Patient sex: M
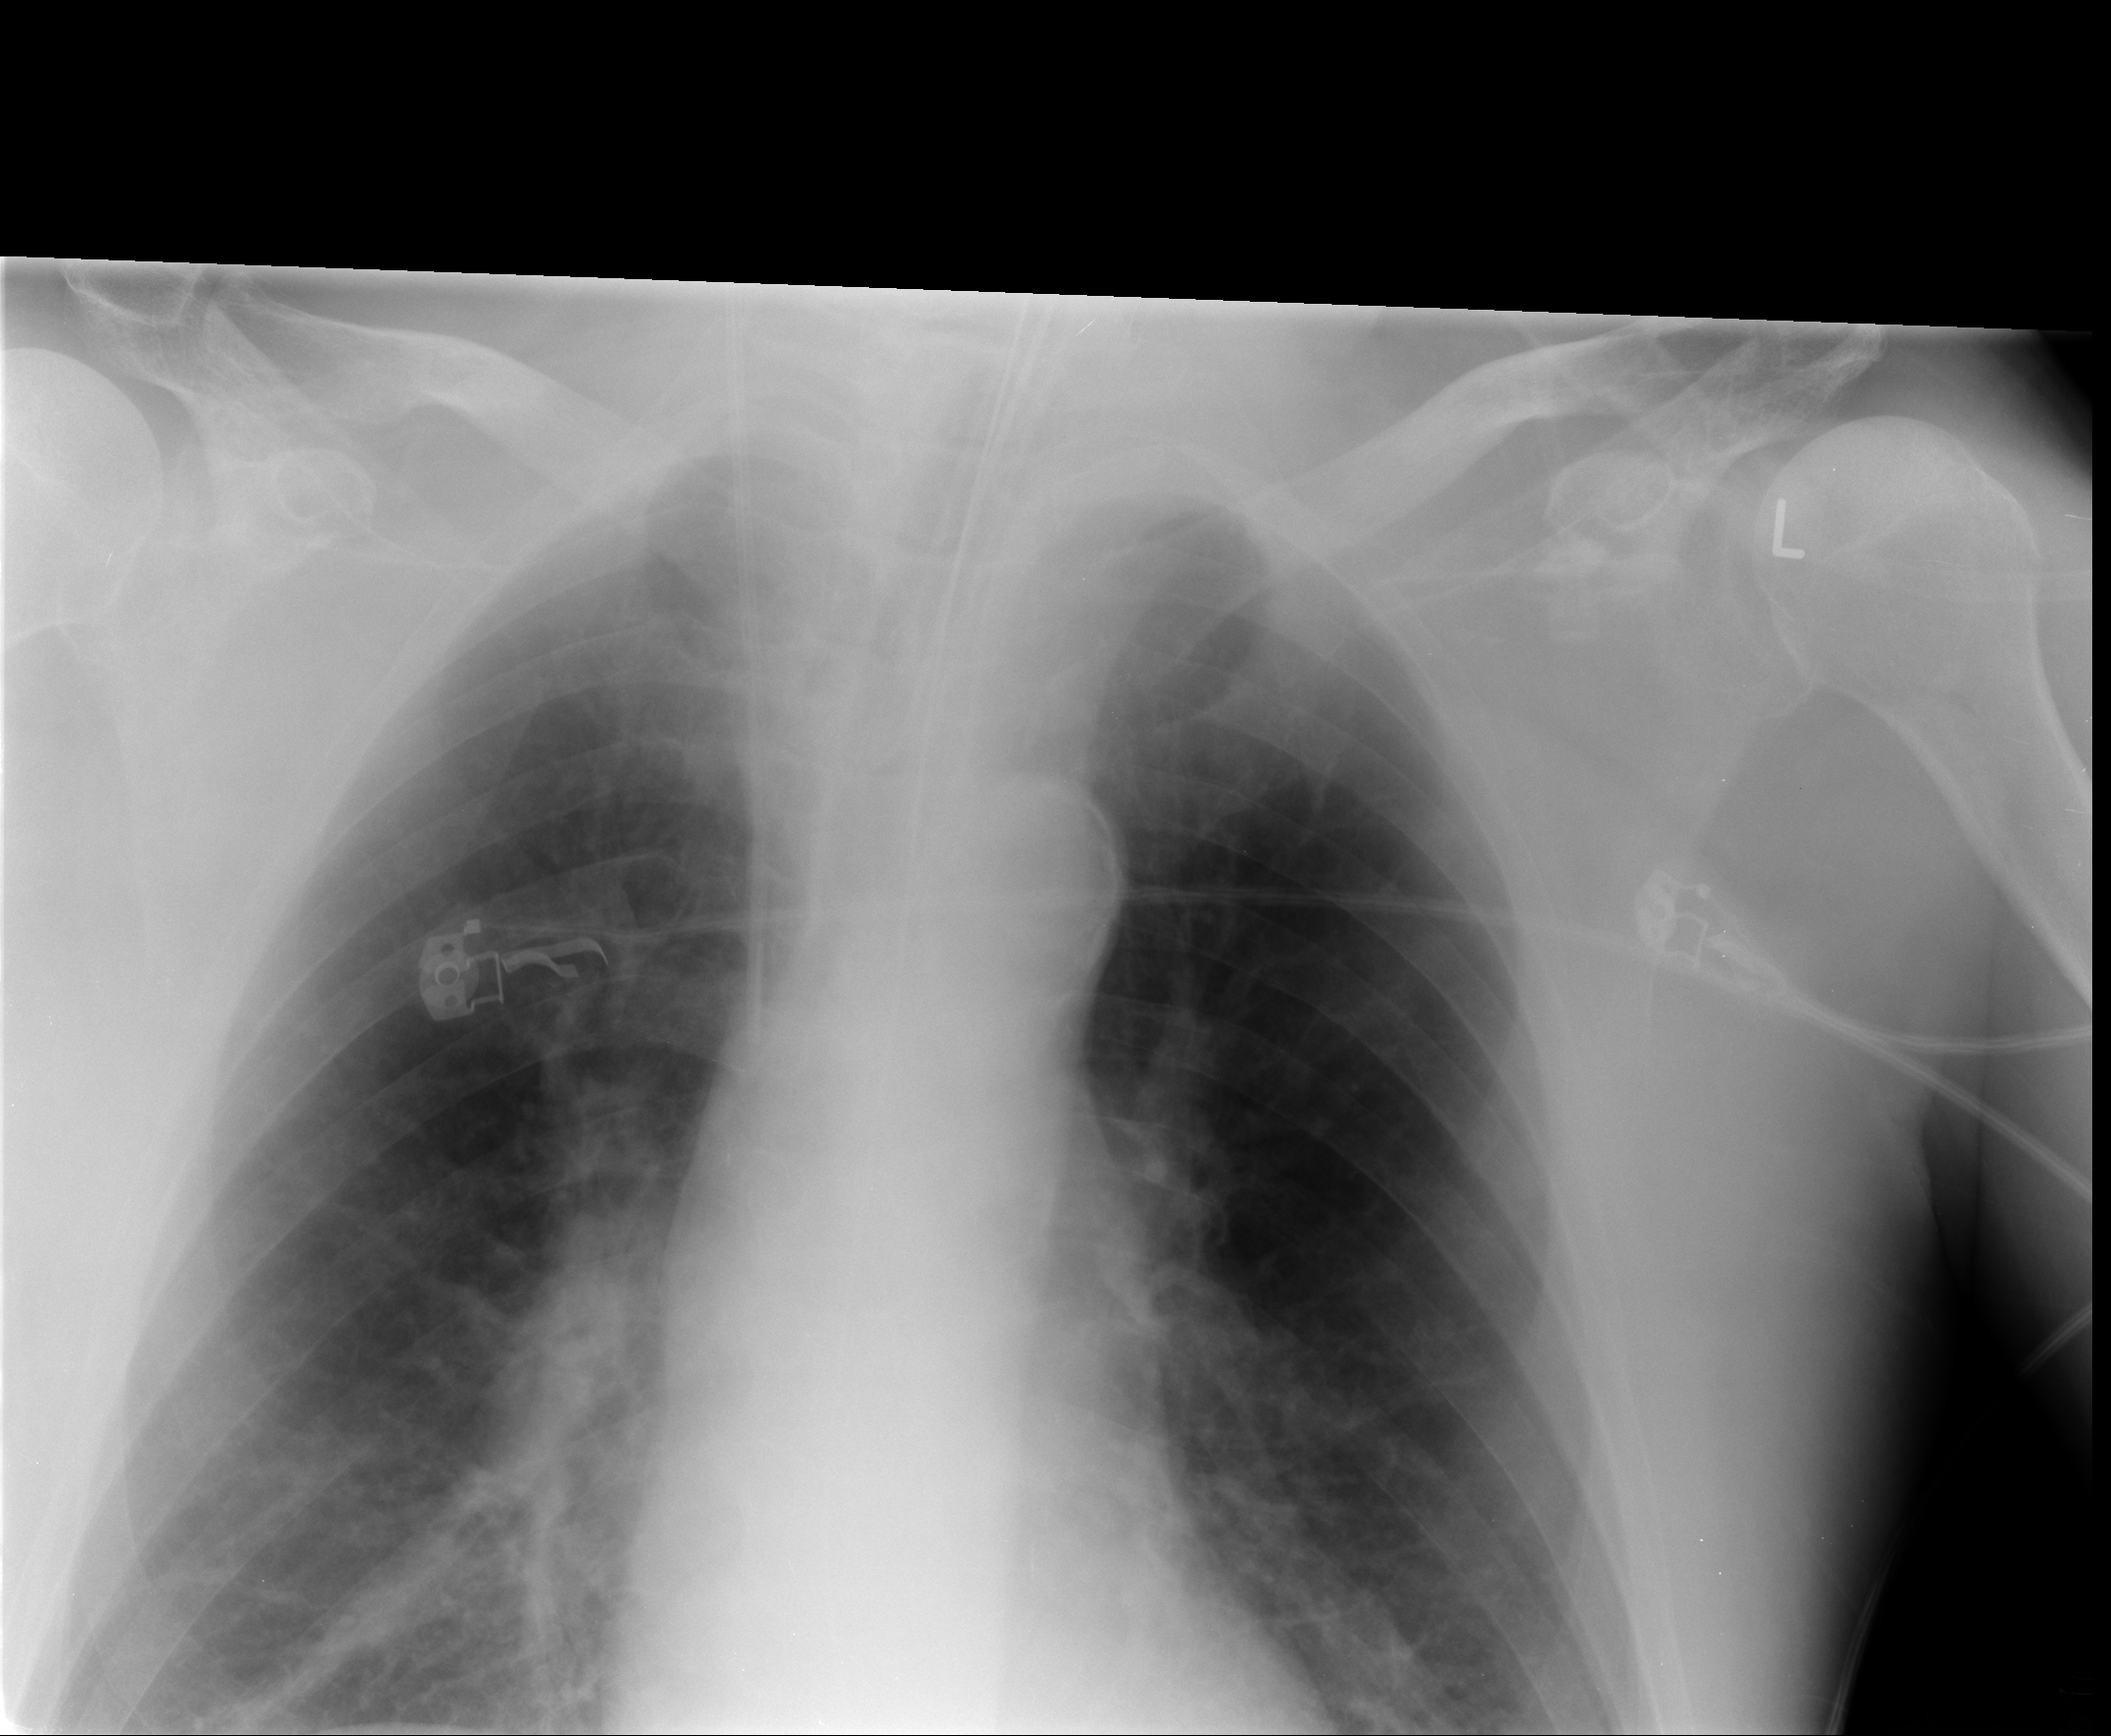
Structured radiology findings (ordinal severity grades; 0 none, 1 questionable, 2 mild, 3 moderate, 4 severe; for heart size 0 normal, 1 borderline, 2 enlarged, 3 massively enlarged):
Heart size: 0
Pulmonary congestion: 0
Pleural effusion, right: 0
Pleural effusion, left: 0
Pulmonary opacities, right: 0
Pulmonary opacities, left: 0
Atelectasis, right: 2
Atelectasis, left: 2